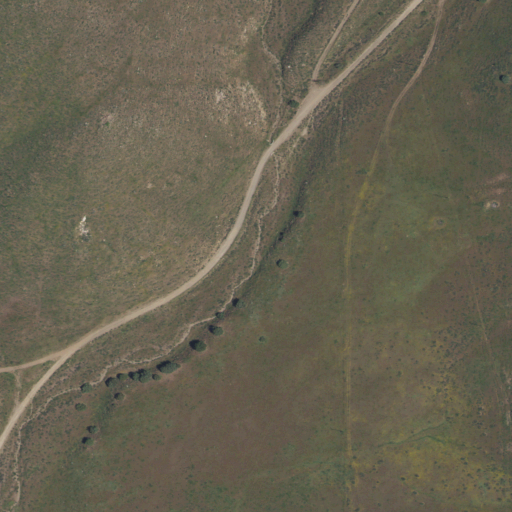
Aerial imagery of valley in California named Hauser Canyon containing grassland, shrub, and open development